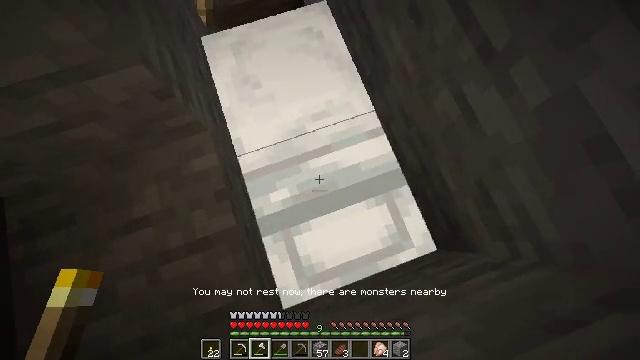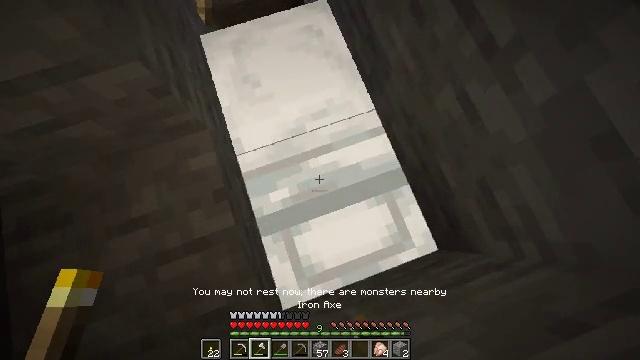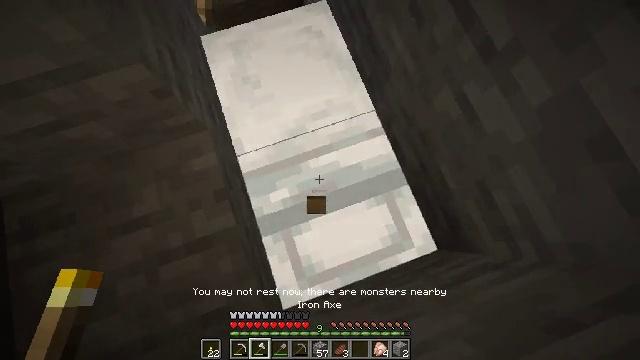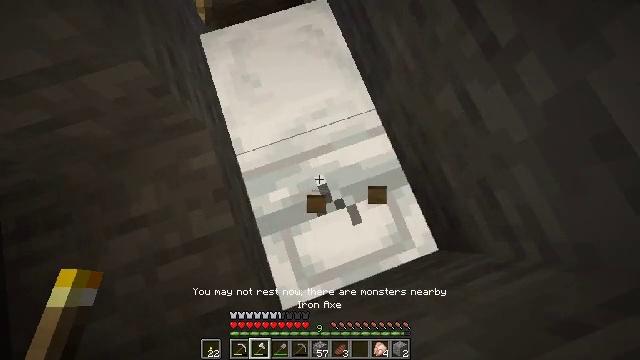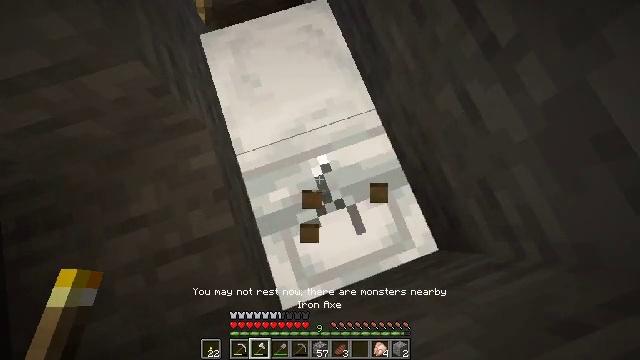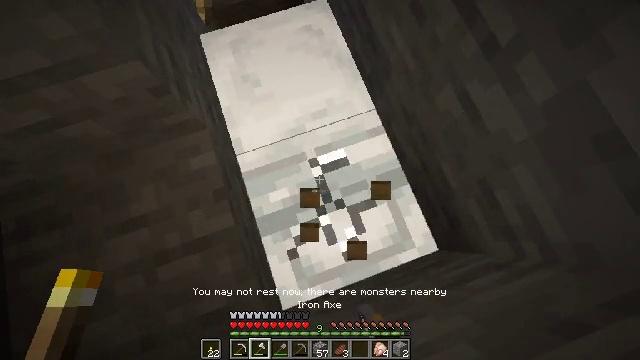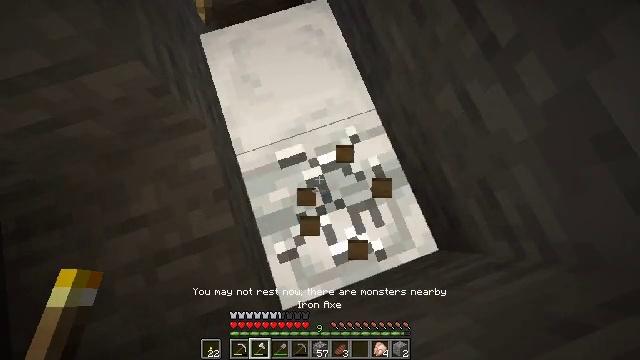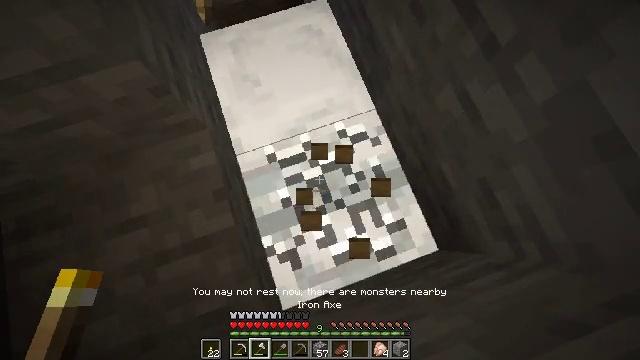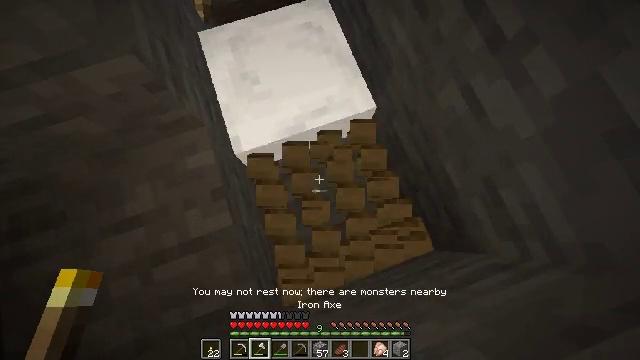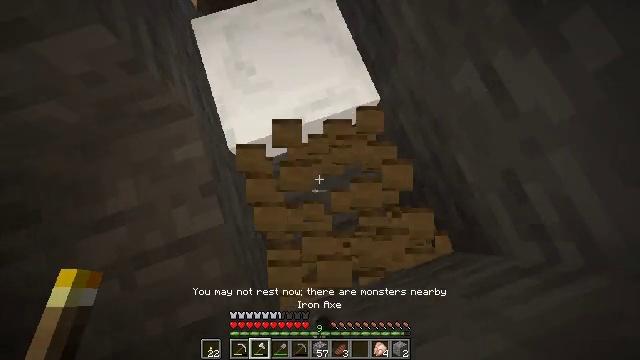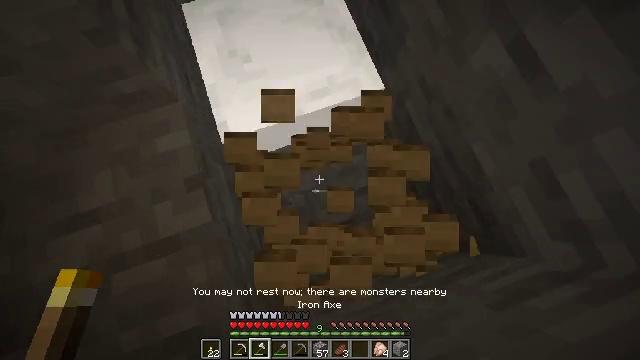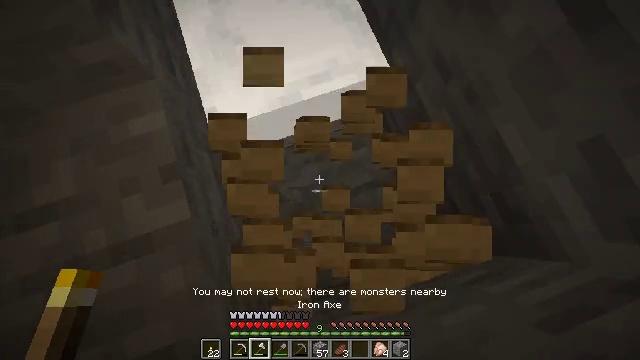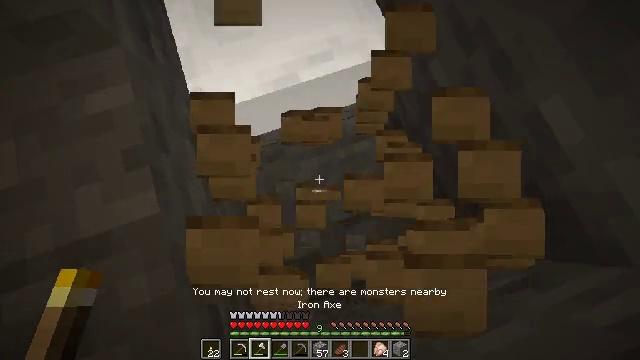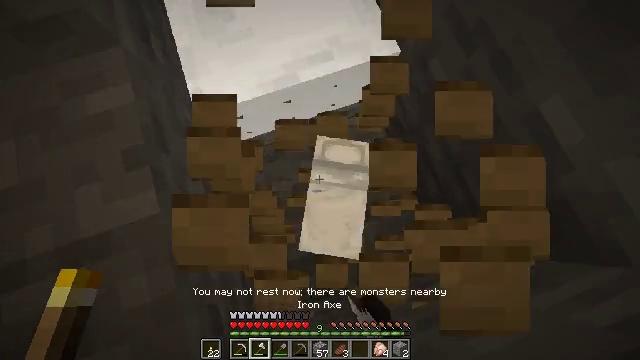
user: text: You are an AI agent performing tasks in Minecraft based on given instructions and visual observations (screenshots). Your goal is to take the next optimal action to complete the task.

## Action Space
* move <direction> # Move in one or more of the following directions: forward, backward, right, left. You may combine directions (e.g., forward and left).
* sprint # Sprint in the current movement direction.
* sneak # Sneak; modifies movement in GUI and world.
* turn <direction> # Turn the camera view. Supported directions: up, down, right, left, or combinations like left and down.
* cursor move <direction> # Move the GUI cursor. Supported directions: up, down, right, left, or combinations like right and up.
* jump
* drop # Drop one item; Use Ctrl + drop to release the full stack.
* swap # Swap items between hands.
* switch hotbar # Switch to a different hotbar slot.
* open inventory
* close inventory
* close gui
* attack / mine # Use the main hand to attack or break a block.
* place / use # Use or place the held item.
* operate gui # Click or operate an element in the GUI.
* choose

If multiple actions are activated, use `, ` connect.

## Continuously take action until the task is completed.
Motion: motion action
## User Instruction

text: Pick up the white bed by breaking it.
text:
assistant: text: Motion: switch to hotbar 2
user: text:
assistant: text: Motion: attack / mine, switch to hotbar 2
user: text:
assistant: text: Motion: attack / mine, switch to hotbar 2
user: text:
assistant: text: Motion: attack / mine
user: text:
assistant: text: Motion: attack / mine
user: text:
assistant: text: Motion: attack / mine
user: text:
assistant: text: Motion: attack / mine
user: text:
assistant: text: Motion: attack / mine
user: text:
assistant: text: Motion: attack / mine
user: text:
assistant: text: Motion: attack / mine
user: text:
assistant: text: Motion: attack / mine
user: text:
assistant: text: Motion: attack / mine
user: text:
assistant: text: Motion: attack / mine
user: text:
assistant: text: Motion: attack / mine